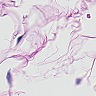
Metastatic tissue present: no